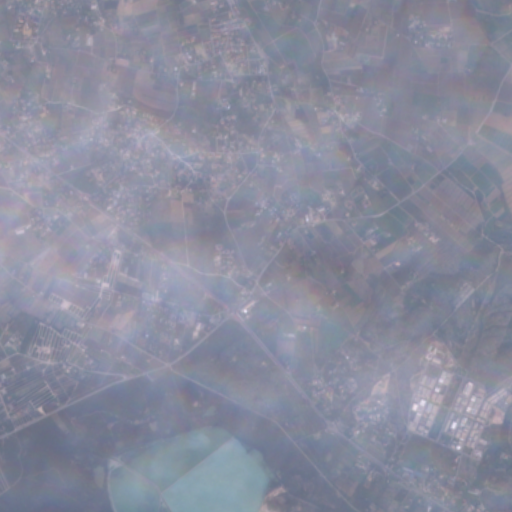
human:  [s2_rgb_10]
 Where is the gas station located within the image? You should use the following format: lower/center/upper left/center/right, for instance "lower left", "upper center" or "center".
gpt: The gas station is located in the lower right of the image.
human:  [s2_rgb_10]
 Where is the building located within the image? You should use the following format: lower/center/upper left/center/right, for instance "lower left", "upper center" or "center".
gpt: There is no building in the image.